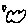
Label: cloud